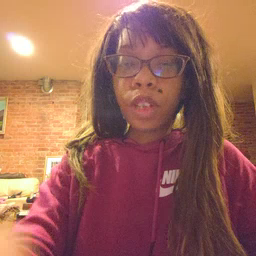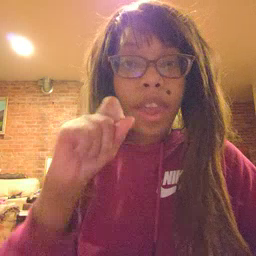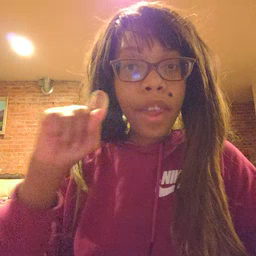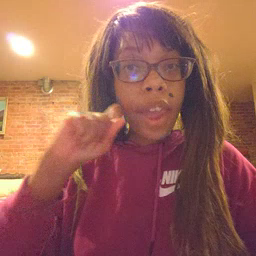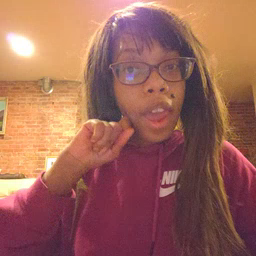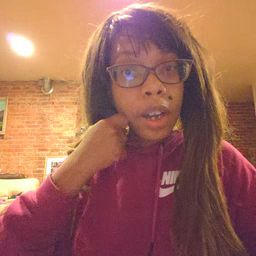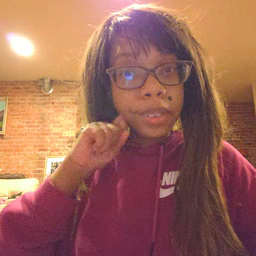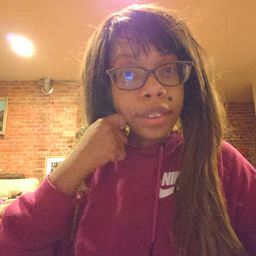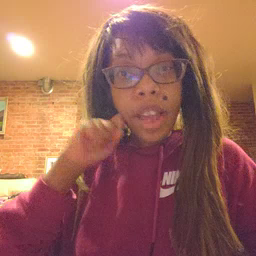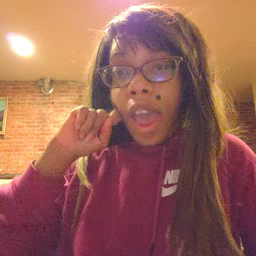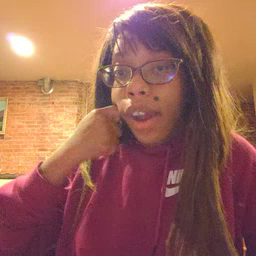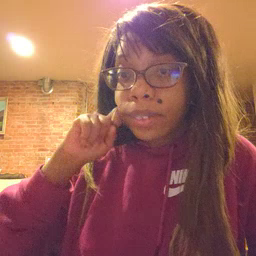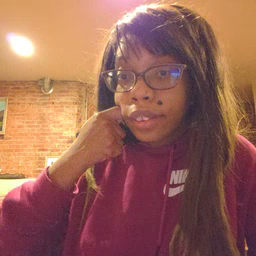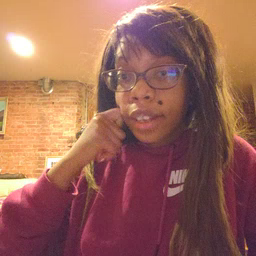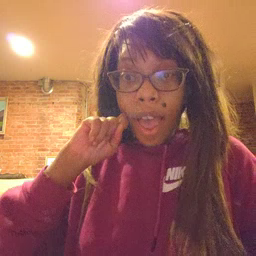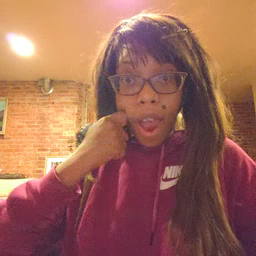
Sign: apple